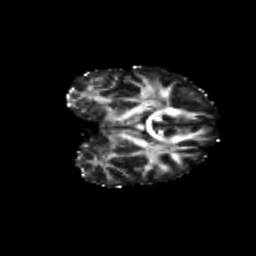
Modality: FA
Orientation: coronal
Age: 12
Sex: female
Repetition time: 9.5 s
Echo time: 0.089 s